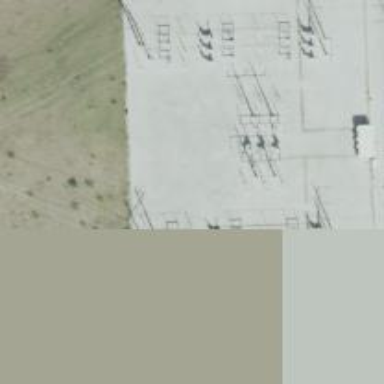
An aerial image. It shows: Power tower.